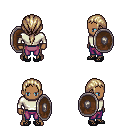
a pixel art fantasy rpg character, male body template, human, dark skin, white long-sleeve shirt, magenta pants, white blonde ponytail hairstyle, ghillies, shield, four views (front, back, left, right), 2x2 character sprite sheet, small pixel art, hard edges, no anti-aliasing